Question: I just want to place images in a fixed-height container: images must not exceed container's height and must be centered vertically.
So I have
'''
<div id="partenaires">
<img src="images/partenaires/Debian.png" alt="Debian" />
<img src="images/partenaires/Fedora.png" alt="Fedora" />
...
</div>
'''
with
'''
#partenaires {
height:3em;
line-height:3em;
white-space:nowrap;
overflow:hidden;
clear:both;
}
#partenaires img {
vertical-align:middle;
margin:0 1em;
max-height:100%;
}
'''
But it appears big images are truncated on bottom like this (for all browsers) because 'vertical-align':

How I should do to what I want? I really don't understand this behaviour...
Thanks in advance!
EDIT: you can try all you want <URL>!
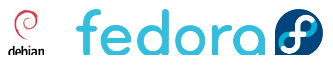
Answer: I guess you should use a line-height value of 2.7em because lines have some extra space above and below them so a line-height of 3em won't fit in a div of height 3em which is why your images are getting cropped.
edit: 2.78 seems good.